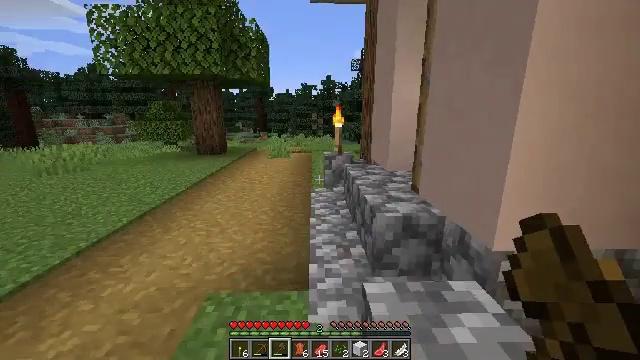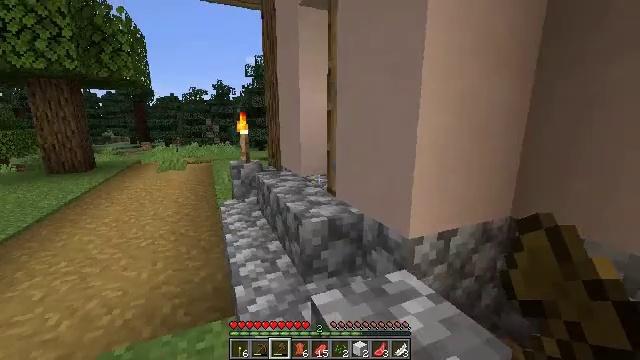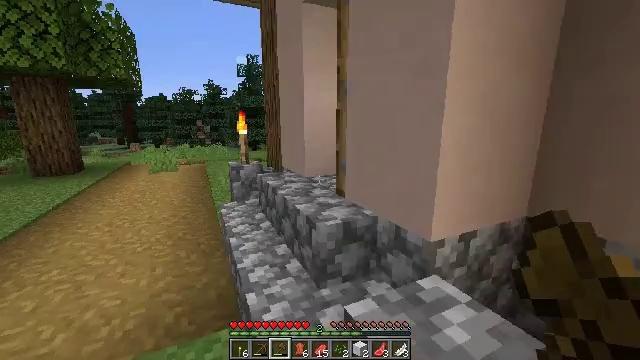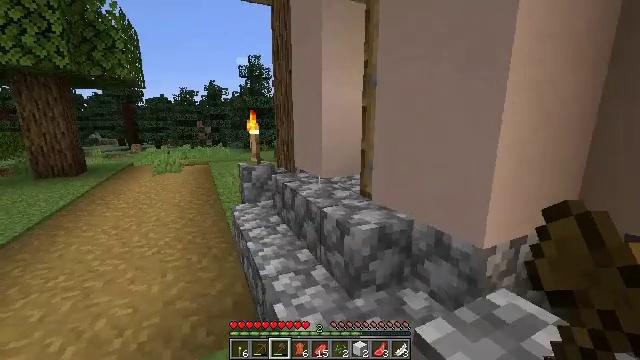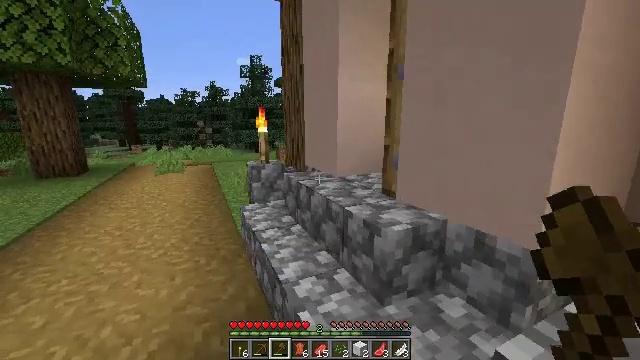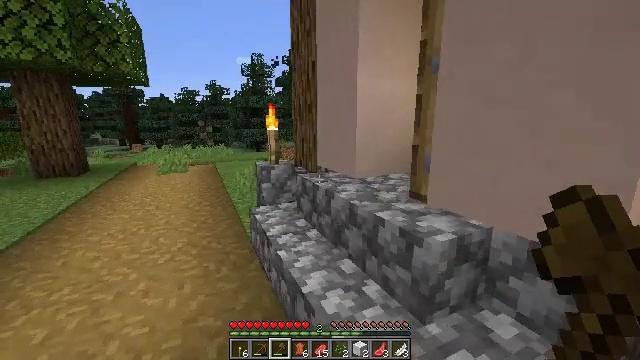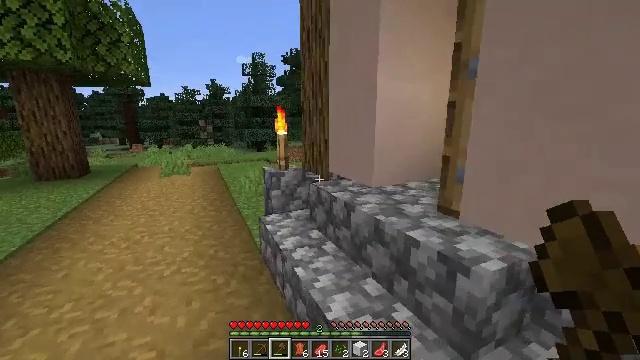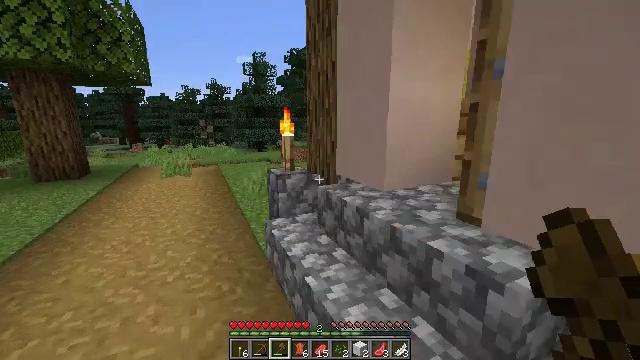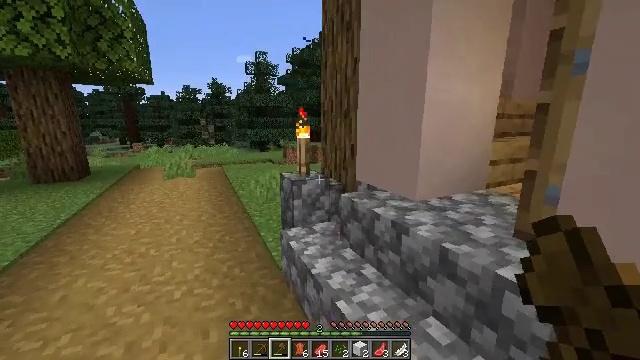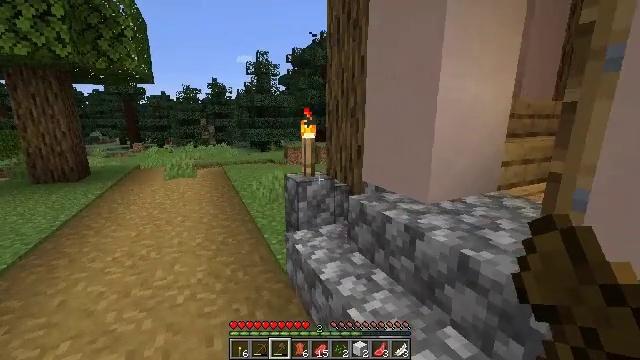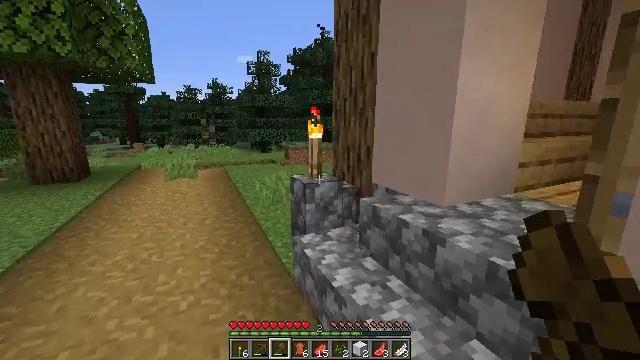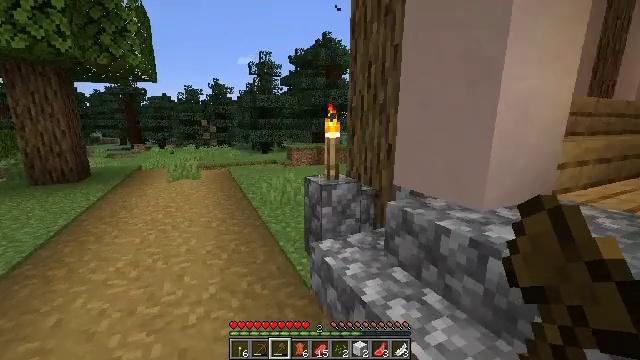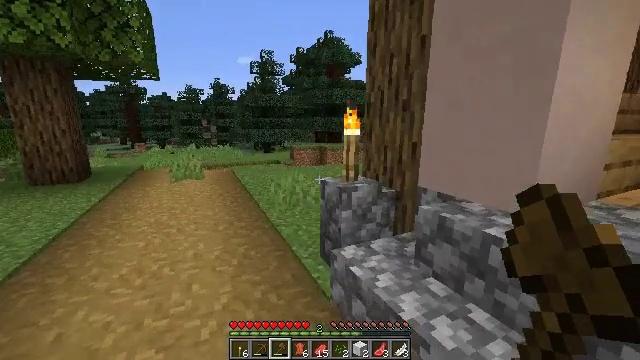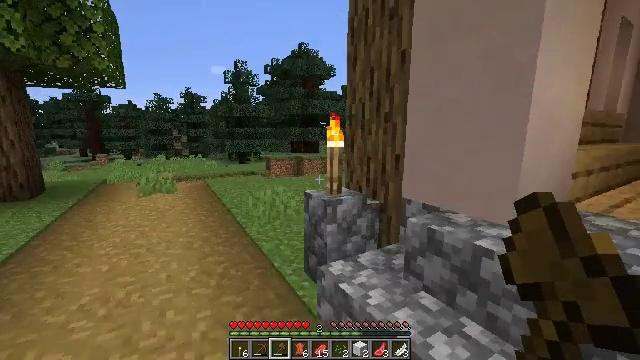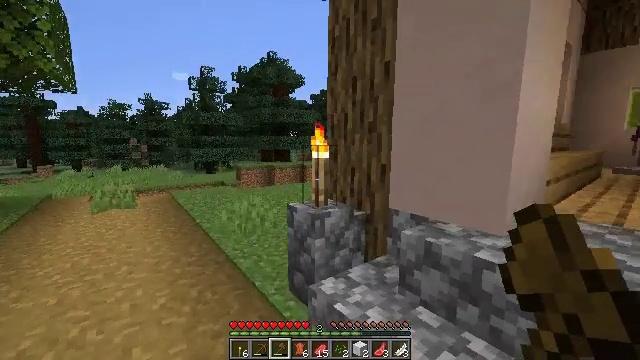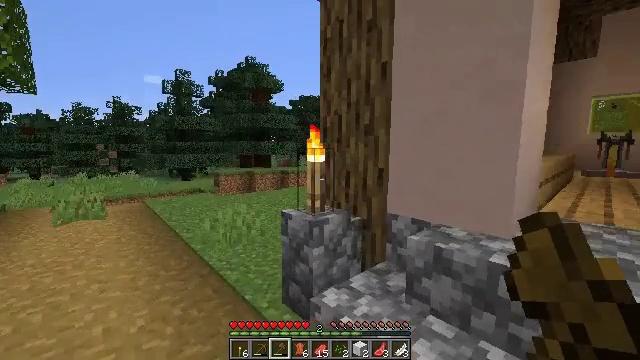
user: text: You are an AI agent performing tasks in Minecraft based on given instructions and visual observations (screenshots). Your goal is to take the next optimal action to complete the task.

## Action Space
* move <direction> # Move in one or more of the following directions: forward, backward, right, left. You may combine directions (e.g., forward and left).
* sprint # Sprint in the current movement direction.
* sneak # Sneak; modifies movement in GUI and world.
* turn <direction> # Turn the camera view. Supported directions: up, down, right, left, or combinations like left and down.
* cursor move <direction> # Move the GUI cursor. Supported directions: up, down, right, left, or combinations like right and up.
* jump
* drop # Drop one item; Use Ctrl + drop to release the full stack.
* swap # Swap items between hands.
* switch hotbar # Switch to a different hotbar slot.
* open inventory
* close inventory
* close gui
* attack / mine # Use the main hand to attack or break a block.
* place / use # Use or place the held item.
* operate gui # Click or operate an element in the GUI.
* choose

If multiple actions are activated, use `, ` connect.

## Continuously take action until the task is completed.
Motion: motion action
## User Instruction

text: Gather the torch from its position.
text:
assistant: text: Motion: move forward and move left, turn right and up
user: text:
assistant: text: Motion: move forward and move left, turn right
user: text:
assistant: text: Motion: move forward and move left
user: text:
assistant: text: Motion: move forward and move left
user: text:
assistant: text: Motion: move forward and move left
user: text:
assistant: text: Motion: move forward and move left
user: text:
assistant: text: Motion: move forward and move left
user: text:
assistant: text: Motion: move forward and move left
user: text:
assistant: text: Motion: move forward and move left
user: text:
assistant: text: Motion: move forward and move left
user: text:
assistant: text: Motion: move forward and move left
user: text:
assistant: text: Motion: move forward and move left
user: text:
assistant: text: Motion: move forward and move left, turn right and up
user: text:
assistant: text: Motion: move forward and move left, turn right and up
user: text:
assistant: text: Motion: move forward and move left, turn right and up
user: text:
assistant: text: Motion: move forward and move left, turn right
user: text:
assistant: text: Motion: move forward and move left, turn right
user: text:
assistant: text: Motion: move forward and move left, turn right
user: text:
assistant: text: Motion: move forward and move left, turn right, attack / mine
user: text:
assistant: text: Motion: move forward and move left, turn right and up, attack / mine
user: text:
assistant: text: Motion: move forward and move left, turn right, attack / mine
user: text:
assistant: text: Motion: move forward and move left, turn right, attack / mine
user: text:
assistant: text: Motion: move forward and move left, turn right, attack / mine
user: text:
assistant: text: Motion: attack / mine